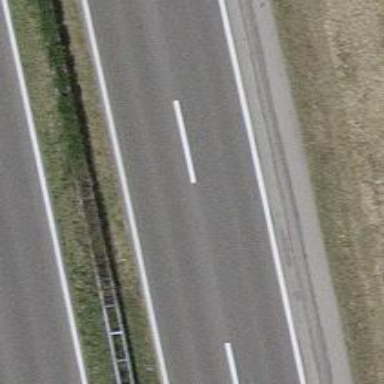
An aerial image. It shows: Asphalt motorway.